Field crop: maize
Growth stage: 1
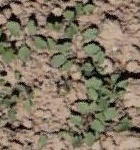
Species: convolvulus